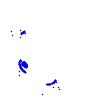
Particle: electron